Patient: sex M, age 45
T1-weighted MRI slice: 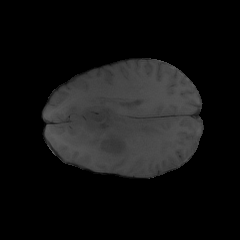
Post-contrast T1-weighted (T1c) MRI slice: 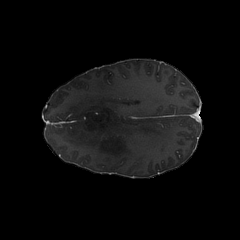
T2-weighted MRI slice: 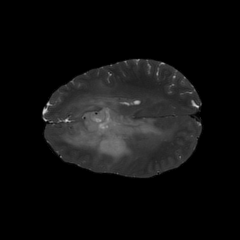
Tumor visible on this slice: yes
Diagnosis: Astrocytoma, IDH-mutant
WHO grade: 3